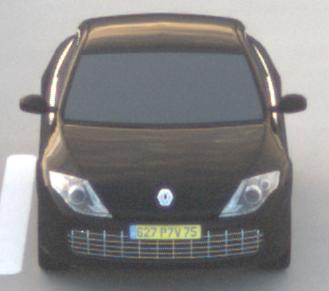
Make: Renault
Model: Laguna Coupé TCe 170
Detailed model: Laguna (III) Coupé
Model produced from: 2010/11
Model produced until: 2011/05
Doors: 2
Color: black
Road condition: dry road
Daytime: sunrise or sunset
Contrast: medium contrast